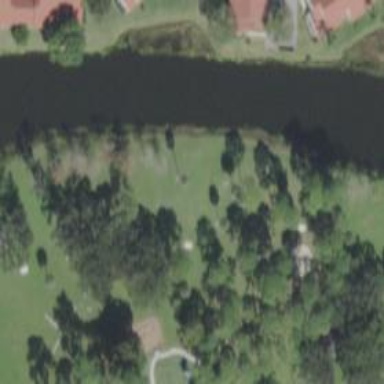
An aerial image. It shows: Disc golf hole.